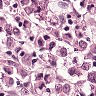
Metastatic tissue present: yes